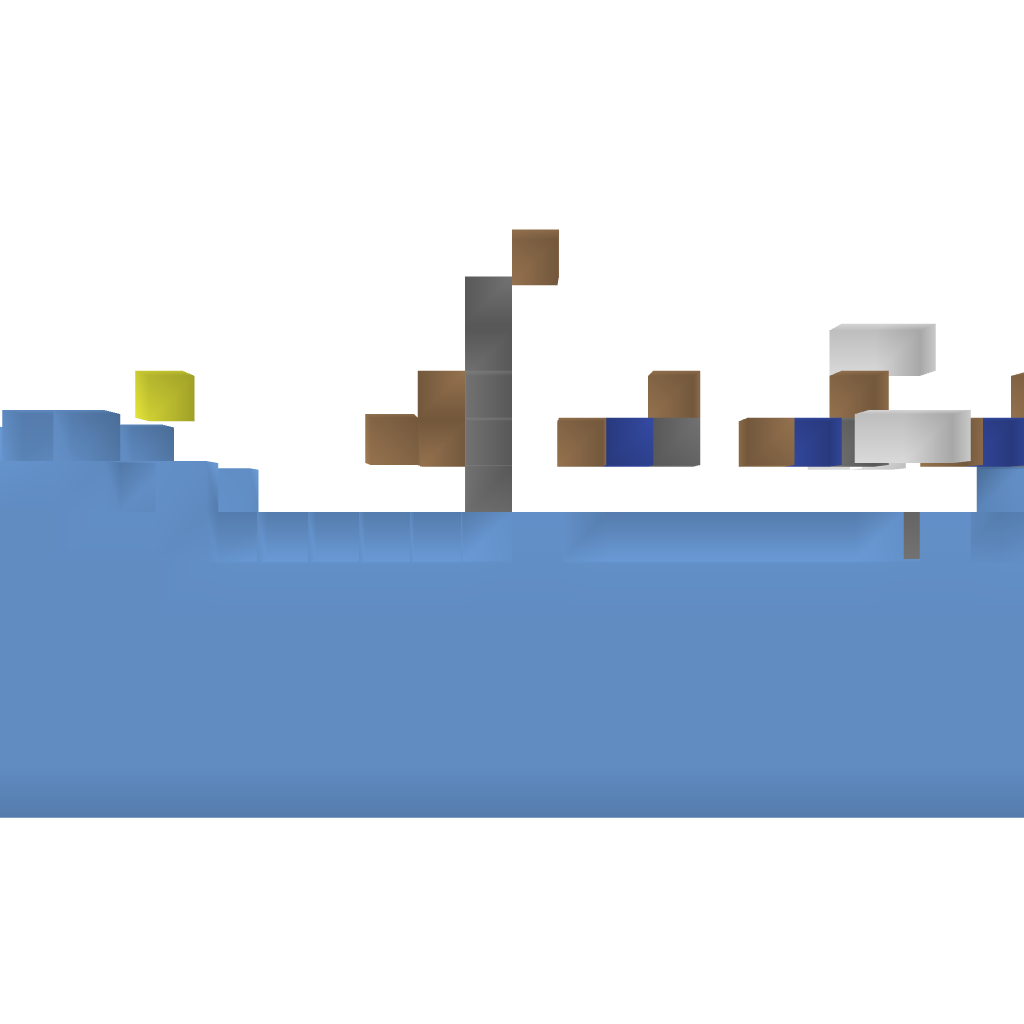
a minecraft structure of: Functional Mini Submarine bad low quality